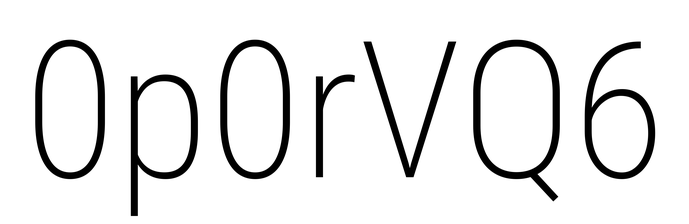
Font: Roboto_Condensed_ExtraLight